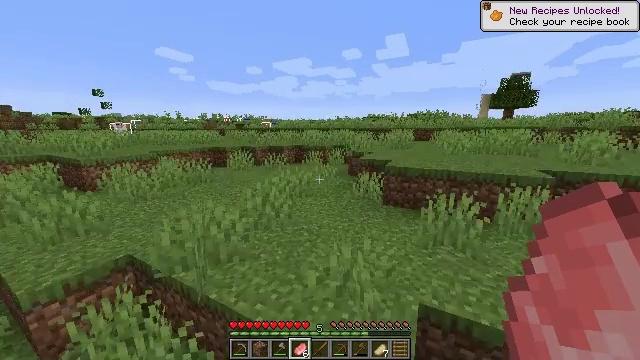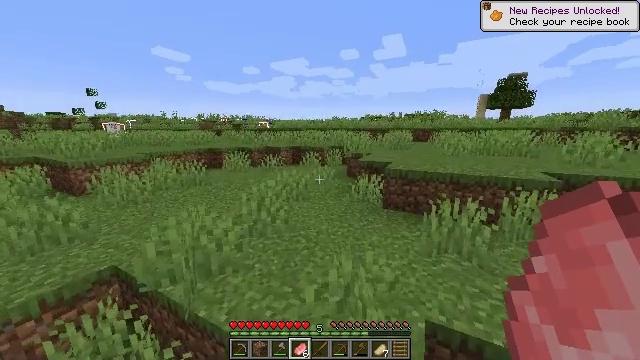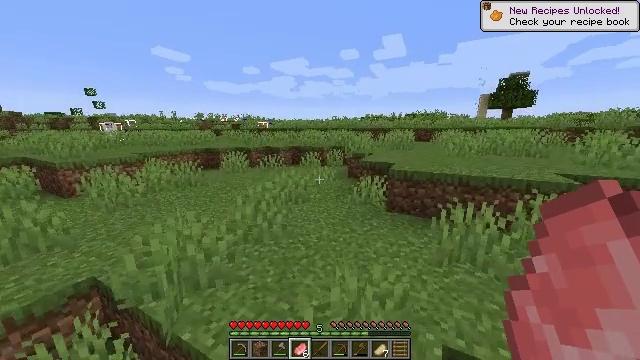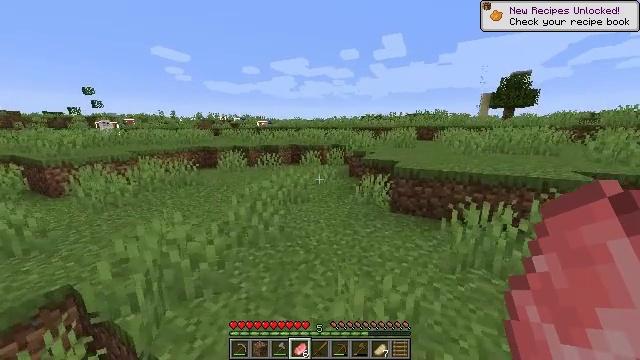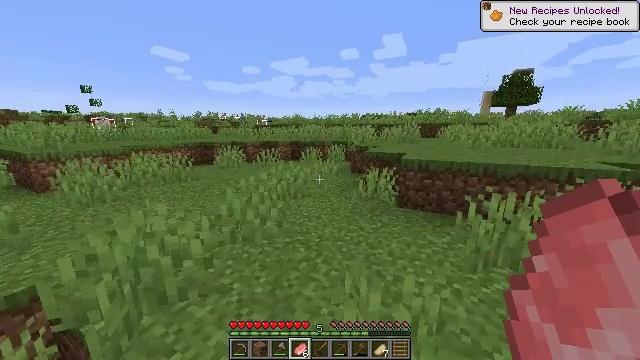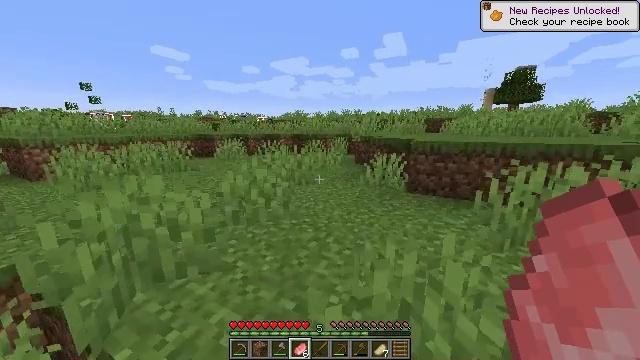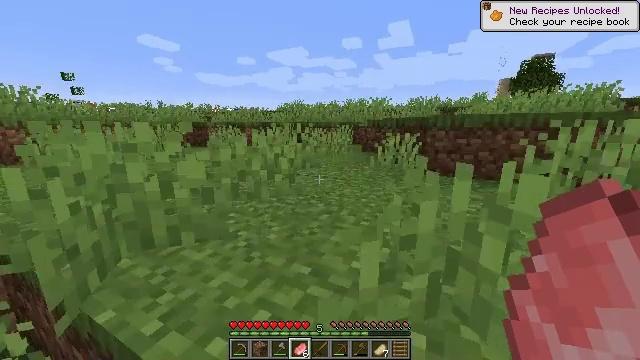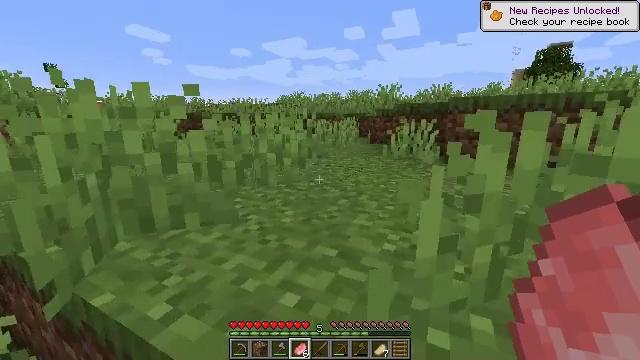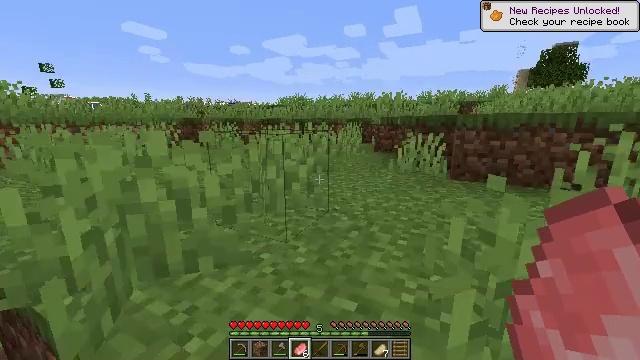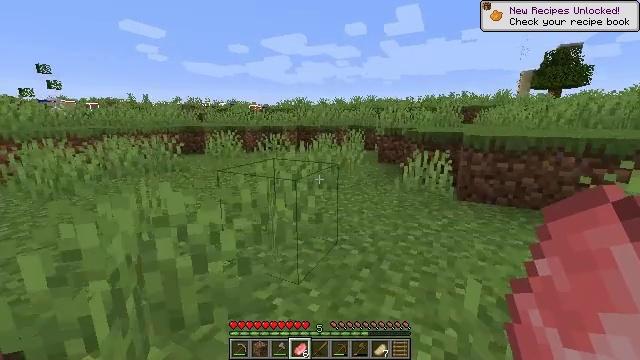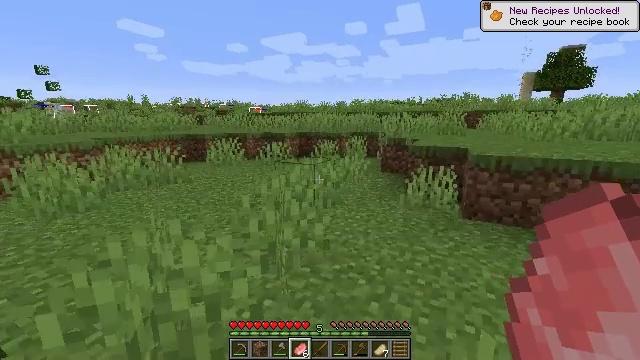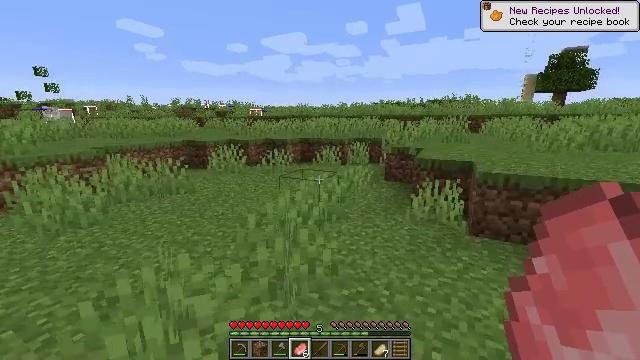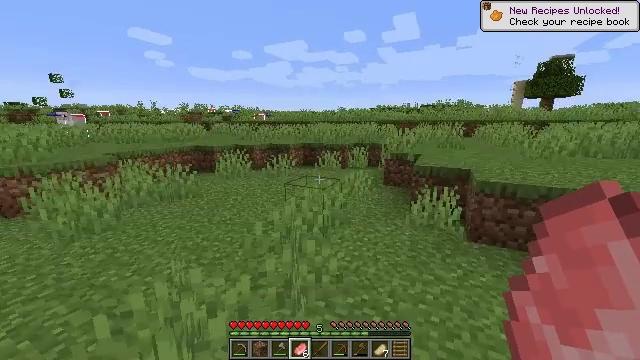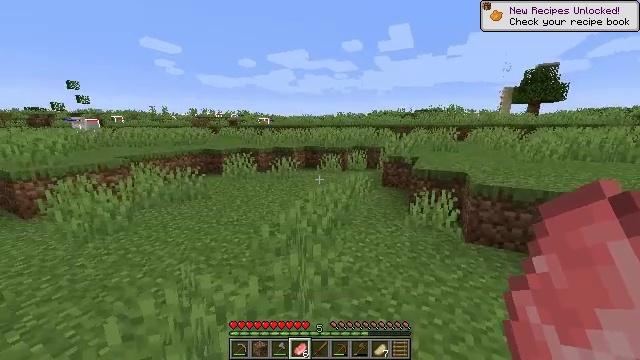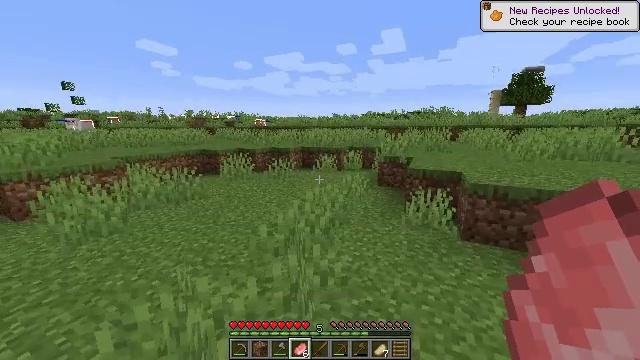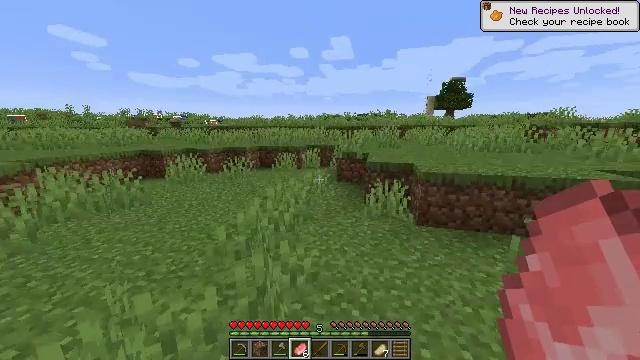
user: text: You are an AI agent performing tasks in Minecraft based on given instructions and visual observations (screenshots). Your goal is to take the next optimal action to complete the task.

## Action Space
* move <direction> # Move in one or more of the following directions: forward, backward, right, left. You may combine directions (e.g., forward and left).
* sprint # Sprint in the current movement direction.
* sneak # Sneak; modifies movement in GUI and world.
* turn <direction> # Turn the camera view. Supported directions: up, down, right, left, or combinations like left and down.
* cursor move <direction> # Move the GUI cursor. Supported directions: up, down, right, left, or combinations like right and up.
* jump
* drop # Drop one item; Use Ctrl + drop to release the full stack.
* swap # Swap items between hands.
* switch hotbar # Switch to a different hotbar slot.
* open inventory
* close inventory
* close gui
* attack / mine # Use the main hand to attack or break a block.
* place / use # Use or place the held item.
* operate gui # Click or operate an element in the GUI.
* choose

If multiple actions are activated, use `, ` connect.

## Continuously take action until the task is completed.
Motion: motion action
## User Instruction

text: Obtain orange dye by crafting with two dyes.
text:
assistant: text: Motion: move forward, sprint, jump
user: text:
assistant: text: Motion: move forward, sprint, jump
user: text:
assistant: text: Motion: move forward, sprint, jump
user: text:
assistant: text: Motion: move forward, sprint, jump
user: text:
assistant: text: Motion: move forward, sprint, jump
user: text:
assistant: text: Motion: move forward, sprint
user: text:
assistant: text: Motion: move forward, sprint
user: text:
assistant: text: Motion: move forward, sprint, jump
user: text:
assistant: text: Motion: move forward, sprint, jump
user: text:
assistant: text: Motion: move forward, sprint, jump
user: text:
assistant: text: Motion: move forward, sprint, jump
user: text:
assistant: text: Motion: move forward, sprint, jump
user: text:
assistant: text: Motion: move forward, sprint, jump
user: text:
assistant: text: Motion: move forward, sprint, turn right, jump
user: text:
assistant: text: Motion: move forward, sprint, turn right, jump
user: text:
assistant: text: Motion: move forward, sprint, turn right, jump
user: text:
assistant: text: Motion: move forward, sprint, turn right
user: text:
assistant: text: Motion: move forward, sprint, turn right
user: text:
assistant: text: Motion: move forward, sprint
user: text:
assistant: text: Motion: move forward, sprint
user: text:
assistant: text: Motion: move forward, sprint
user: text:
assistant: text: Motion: move forward, sprint, jump
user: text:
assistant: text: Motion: move forward, sprint, jump
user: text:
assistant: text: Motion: move forward, sprint, jump
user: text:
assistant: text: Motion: move forward, sprint, jump
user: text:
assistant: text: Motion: move forward, sprint, jump
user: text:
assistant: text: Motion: move forward, sprint, jump
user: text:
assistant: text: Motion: move forward, sprint, jump
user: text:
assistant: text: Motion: move forward, sprint, jump
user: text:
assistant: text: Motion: move forward, sprint, jump